Aerial crown-view tile of a tropical tree (Barro Colorado Island, Panama), acquired 20241216:
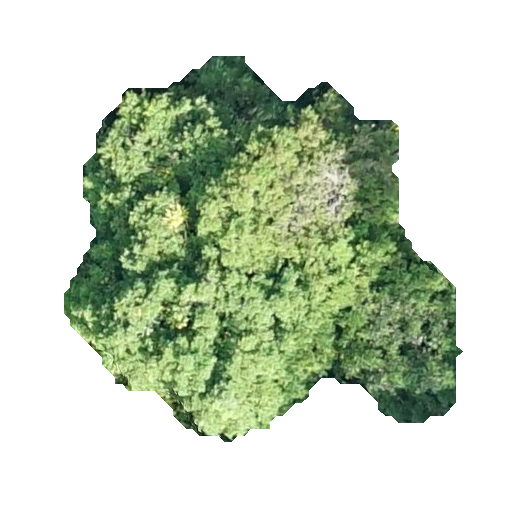
Species: Ocotea leptobotra
GBIF accepted scientific name: Ocotea leptobotra
Crown area: 153.316 m²